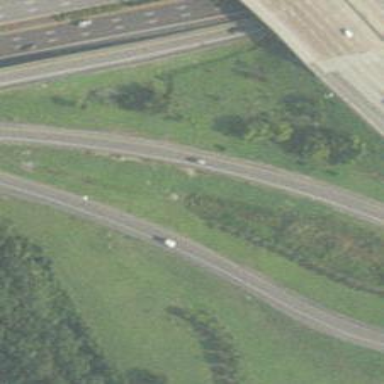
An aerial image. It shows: Motorway link.